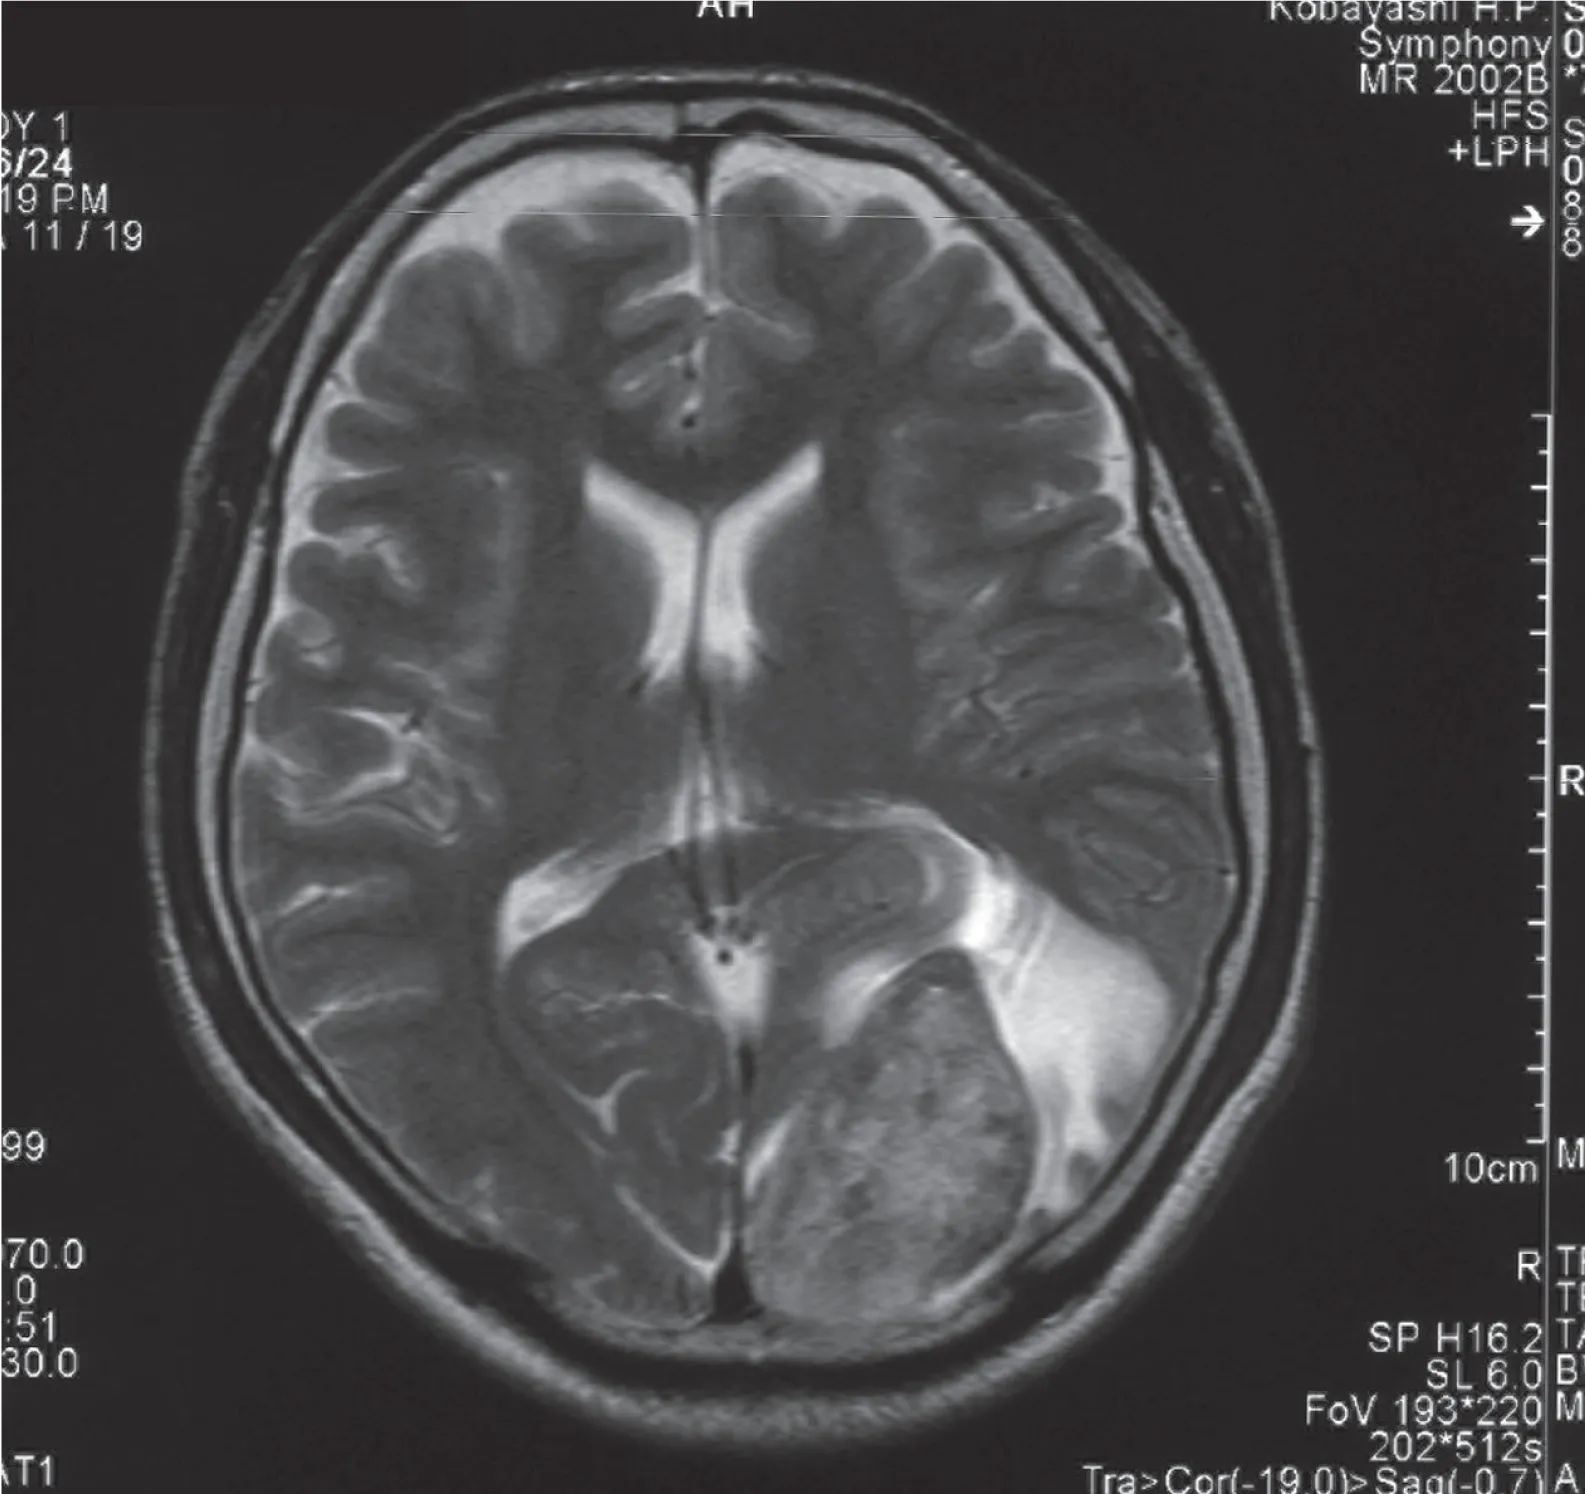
Brain MRI. The solitary metastatic lesion was shown, which was 4.5 cm x 3 cm in diameter, occupying the left occipital lobe (before operation).
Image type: radiology (mri)